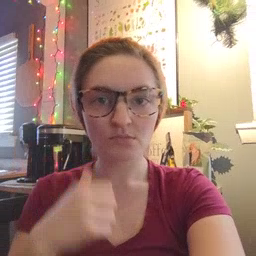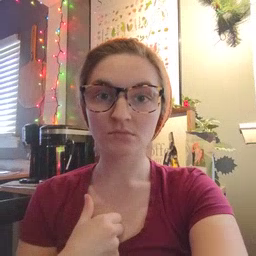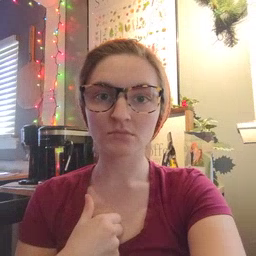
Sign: horse